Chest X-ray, PA view. Patient: 55 years old, sex F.
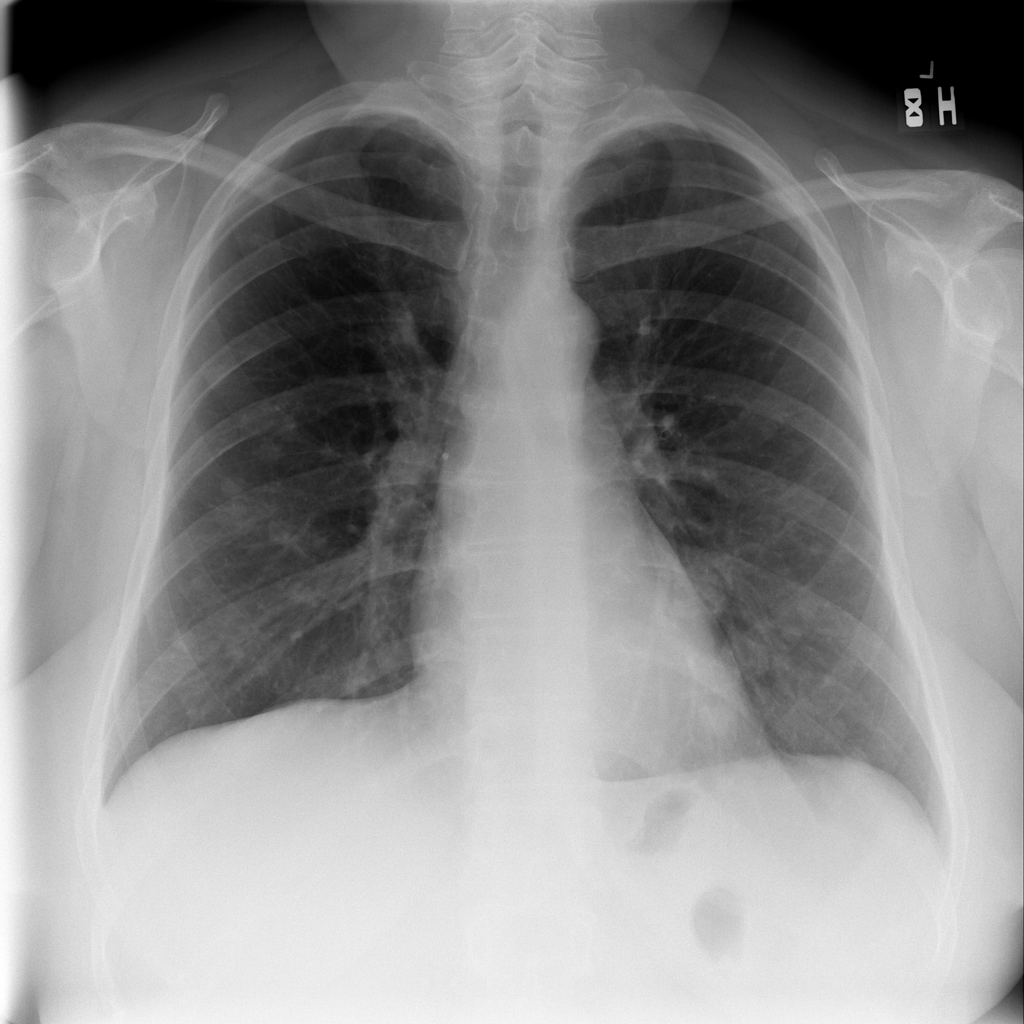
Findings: No Finding